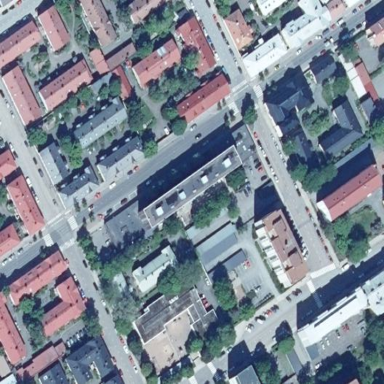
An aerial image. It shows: Brown apartment building with flat roof made of tar paper.